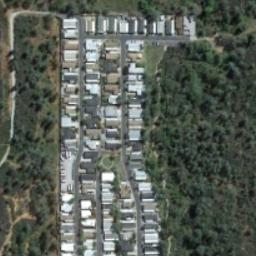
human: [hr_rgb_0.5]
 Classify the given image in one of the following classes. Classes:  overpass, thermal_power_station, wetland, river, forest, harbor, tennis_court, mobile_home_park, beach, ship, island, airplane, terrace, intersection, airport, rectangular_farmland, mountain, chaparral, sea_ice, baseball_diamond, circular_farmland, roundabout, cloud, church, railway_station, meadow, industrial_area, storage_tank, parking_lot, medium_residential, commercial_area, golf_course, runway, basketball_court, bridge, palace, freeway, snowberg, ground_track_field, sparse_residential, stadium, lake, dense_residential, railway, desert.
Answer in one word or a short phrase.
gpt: mobile_home_park